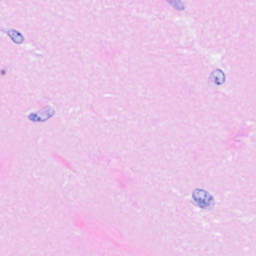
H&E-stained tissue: Breast